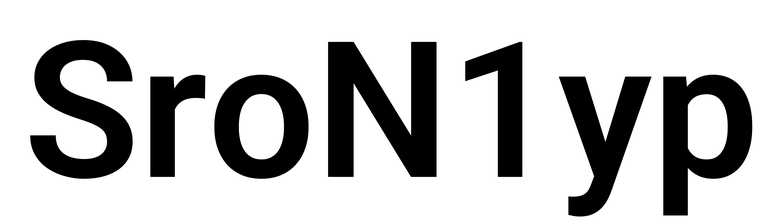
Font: Roboto_SemiBold